Question: i need to export 3 full sql table values in to a single excel sheet using store procedure.
i have done with single table ,
query i have used for single table :
'''
set @sql='bcp "select * from Veest..ven_machinedescription_day_report " queryout c:\Daily_Reports\data_file.csv -c -t, -T -S' + @@servername
exec master..xp_cmdshell @sql
--Copy dummy file to passed EXCEL file
set @sql= 'exec master..xp_cmdshell ''type '+@data_file+' >> "'+@file_name+'"'''
exec(@sql)
--Delete dummy file
set @sql= 'exec master..xp_cmdshell ''del '+@data_file+''''
exec(@sql)
'''
the above query is working fine..
for saving 3 tables values , i have done like this ,
'''
set @sql='bcp "select * from Veest..ven_machinedescription_day_report " queryout c:\Daily_Reports\data_file.csv -c -t, -T -S' + @@servername
exec master..xp_cmdshell @sql
set @sql1='bcp "select * from Veest..ven_machinedescription_night_report " queryout c:\Daily_Reports\data_file.csv -c -t, -T -S' + @@servername
exec master..xp_cmdshell @sql1
set @sql22='bcp "select * from Veest..ven_machinedescription_midnight_report " queryout c:\Daily_Reports\data_file.csv -c -t, -T -S' + @@servername
exec master..xp_cmdshell @sql2
'''
when i saw the data_file.csv, only the last execution (@sql2) is saved..the data is not being appended.. i need output similar to the below image..

some times the total columns numbers will be not same in all the 3 tables..
plz help me out to solve this issue..
thanks n regards,
T.Navin
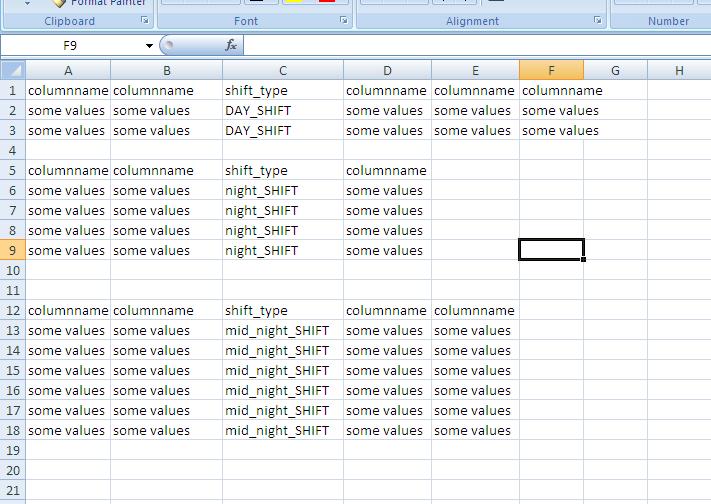
Answer: Create a view. Then export from the view to Excel.
'''
CREATE VIEW vending_report
AS
SELECT 'A' segment, col1, col2, shift_type, col4, col5, col6
FROM ven_machinedescription_day_report
UNION ALL
SELECT 'B', NULL, NULL, NULL, NULL, NULL, NULL
UNION ALL
SELECT 'C', col1, col2, shift_type, col4, NULL, NULL
FROM ven_machinedescription_night_report
UNION ALL
SELECT 'D', NULL, NULL, NULL, NULL, NULL, NULL
UNION ALL
SELECT 'E', col1, col2, shift_type, col4, col5, NULL
FROM ven_machinedescription_midnight_report
GO
SELECT col1, col2, shift_type, col4, col5, col6
FROM vending_report
ORDER BY segment
'''